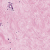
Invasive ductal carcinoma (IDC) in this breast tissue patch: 0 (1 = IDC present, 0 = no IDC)